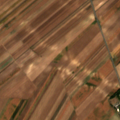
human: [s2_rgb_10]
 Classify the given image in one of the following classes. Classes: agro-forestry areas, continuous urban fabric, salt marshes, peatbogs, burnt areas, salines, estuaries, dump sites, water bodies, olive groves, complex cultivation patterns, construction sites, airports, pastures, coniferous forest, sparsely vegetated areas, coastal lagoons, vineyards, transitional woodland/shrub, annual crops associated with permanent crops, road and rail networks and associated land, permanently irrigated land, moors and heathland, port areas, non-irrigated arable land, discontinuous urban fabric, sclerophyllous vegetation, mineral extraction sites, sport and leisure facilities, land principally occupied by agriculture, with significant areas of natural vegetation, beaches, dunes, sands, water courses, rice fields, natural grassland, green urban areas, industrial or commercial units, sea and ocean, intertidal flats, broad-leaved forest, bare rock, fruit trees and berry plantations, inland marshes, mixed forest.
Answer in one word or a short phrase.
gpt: non-irrigated arable land